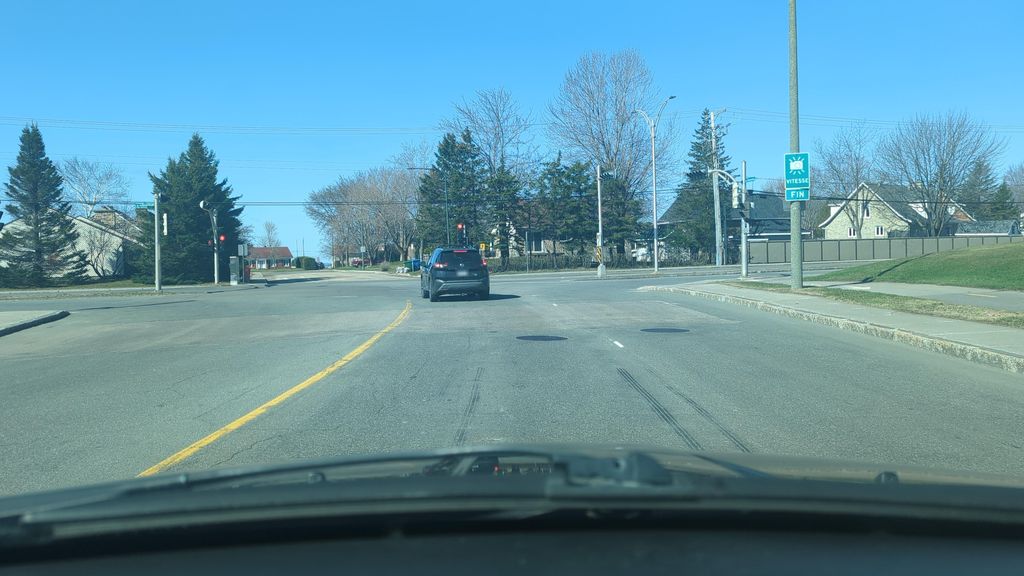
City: quebec_city